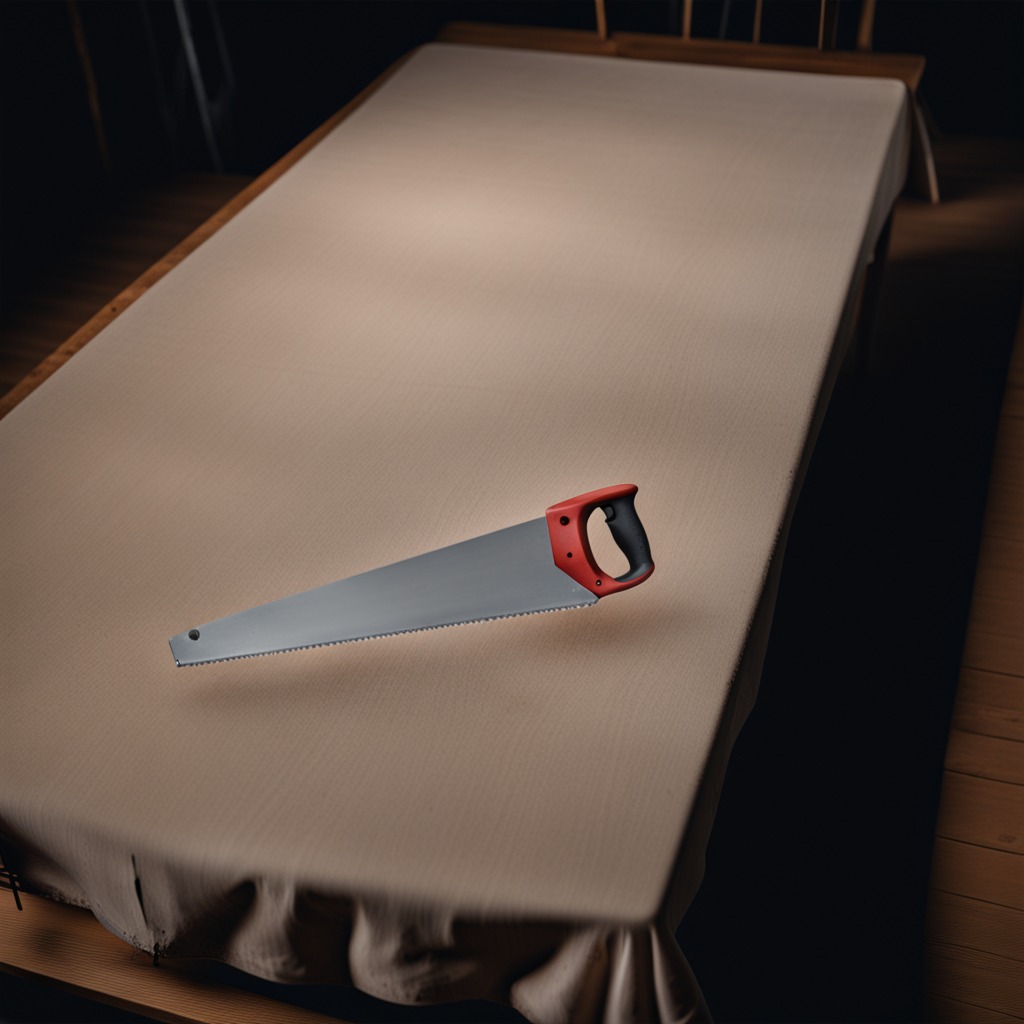
A metal saw is lying on a wooden table inside a workshop at night.